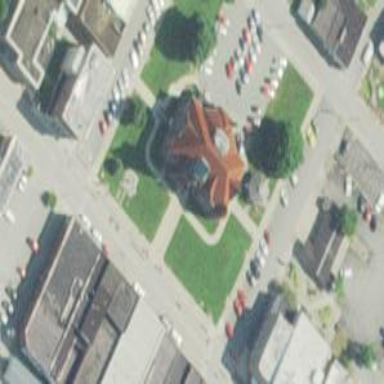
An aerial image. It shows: Historic monument.